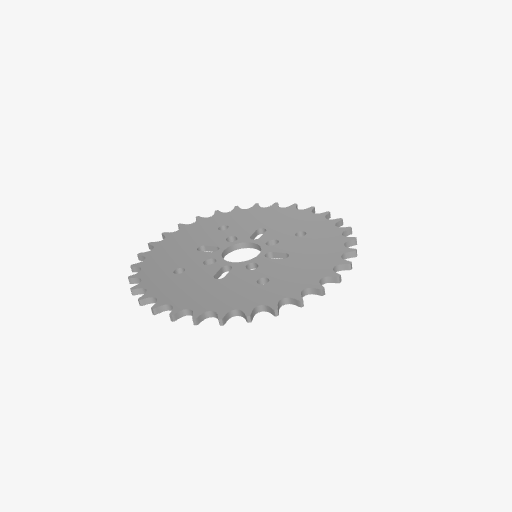
Part: HubMountAcetalSprocket30T